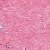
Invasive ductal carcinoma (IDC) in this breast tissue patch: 0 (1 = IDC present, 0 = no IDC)